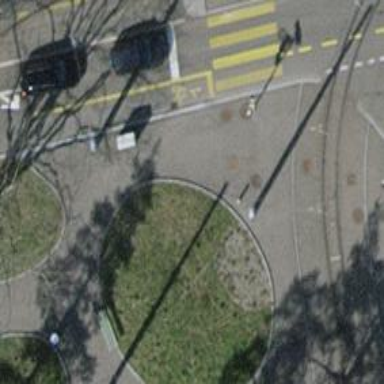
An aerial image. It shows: Bicycle repair station is available.